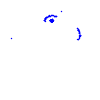
Particle: pion